Question: I'm still working on an online SVN tool, and got stuck again at 'diff' calculations this time.
I have made a test file 'test.txt' that gives me this result on diff:
'''
Index: C:/data/aaxc/test.txt
===================================================================
--- C:/data/aaxc/test.txt (revision 8)
+++ C:/data/aaxc/test.txt (working copy)
@@ -1,3 +1,5 @@
-Fully new line
+Fully new line 1
{2nd modified line}
Specia$ char line
+
+Nice one!
\ No newline at end of file
'''
After that, I'm creating an array:
'''
$data = explode( "
", $svn_result );
$result = array();
for ( $k=2; $k<sizeof($data); $k++ ) {
# checks for filename
if ( substr( $data[$k], 0, 3 ) == '---' ) $result['left'] = substr( $data[$k], 4 );
else if ( substr( $data[$k], 0, 3 ) == '+++' ) $result['right'] = substr( $data[$k], 4 );
# check for changes
else if ( substr( $data[$k], 0, 1 ) == '-' ) $result['-'][] = substr( $data[$k], 1 );
else if ( substr( $data[$k], 0, 1 ) == '+' ) $result['+'][] = substr( $data[$k], 1 );
}
'''
And the output:
'''
Array
(
[left] => C:/data/aaxc/test.txt (revision 8)
[right] => C:/data/aaxc/test.txt (working copy)
[-] => Array
(
[0] => Fully new line
)
[+] => Array
(
[0] => Fully new line 1
[1] =>
[2] => Nice one!
)
)
'''
So far so good, Because currently, when I try to highlight the changes, I can't in no way be sure that it will hightlight it correctly.
Maybe there is a script that already does this?

Currently it is working fine on small changes, but will definitely fail on big ones.
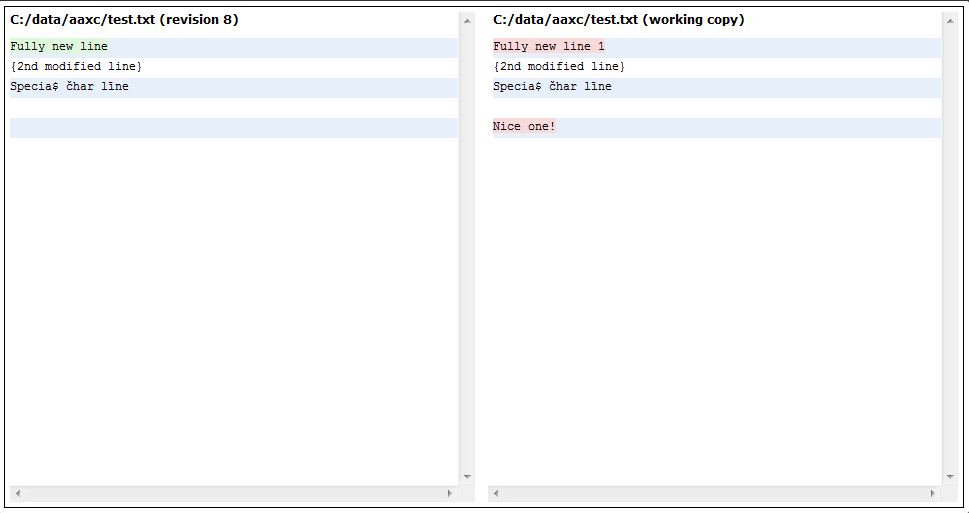
Answer: You'll need to store the line positions that are <URL>, the one beginning with '@@'.
So you could do:
'''
$data = explode( "
", $svn_result );
$result = array();
for ( $k=2; $k<sizeof($data); $k++ ) {
# checks for filename
if ( substr( $data[$k], 0, 3 ) == '---' ) {
$result['left'] = substr( $data[$k], 4 );
} else if ( substr( $data[$k], 0, 3 ) == '+++' ) {
$result['right'] = substr( $data[$k], 4 );
# stores line starting positions
} else if ( substr( $data[$k], 0, 2 ) == '@@') {
// Remove @ symbols and trim whitespace
$diff_line_nums = explode( ' ', trim( str_replace( '@@', '', $data[$k] ) ) );
// Split by the comma
$left_nums = explode( ',', $diff_line_nums[0] );
$left_diff = array('line' => abs( $left_nums[0] ) ,
'length' => $left_nums[1] );
// Set the counter for this specific part of the diff back to 0
$left_line_count = 0;
// Split by the comma
$right_nums = explode( ',', $diff_line_nums[1] );
$right_diff = array('line' => abs( $right_nums[0] ) ,
'length' => $right_nums[1] );
// Set the counter for this specific part of the diff back to 0
$right_line_count = 0;
# check for changes
} else if ( substr( $data[$k], 0, 1 ) == '-' ) {
$result['-'][ $left_diff['line'] + $left_line_count ] = substr( $data[$k], 1 );
$left_line_count++;
} else if ( substr( $data[$k], 0, 1 ) == '+' ) {
$result['+'][ $right_diff['line'] + $right_line_count ] = substr( $data[$k], 1 );
$right_line_count++;
// Otherwise assume there is no difference, so increment both left
// and right line counters
} else {
$right_line_count++;
$left_line_count++;
}
}
'''
Which will give you output like:
'''
array (
'left' => 'C:/data/aaxc/test.txt (revision 8)',
'right' => 'C:/data/aaxc/test.txt (working copy)',
'-' => array (
1 => 'Fully new line'
),
'+' => array (
1 => 'Fully new line 1',
4 => '',
5 => 'Nice one!'
)
)
'''
And then when you loop through the '$result' array you will know which line changes have been made on by the index key:
'''
foreach ($result['-'] as $line_number => $change) {
// display removal changes
}
foreach ($result['+'] as $line_number => $change) {
// display insert changes
}
'''